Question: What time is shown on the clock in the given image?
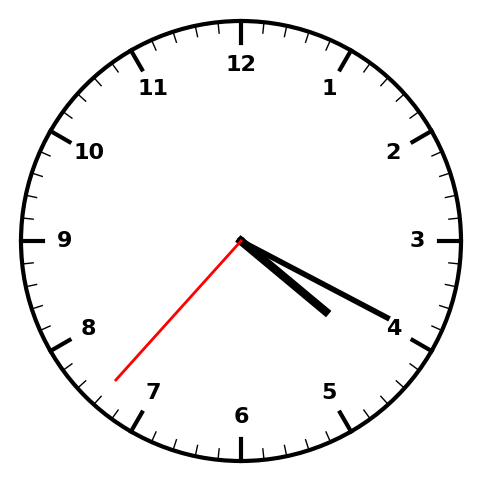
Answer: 04:19:37